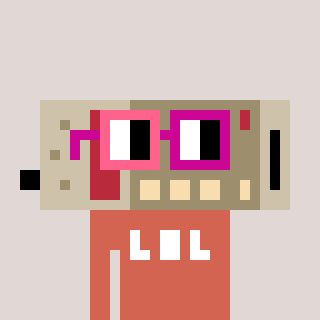
a pixel art character with square pink and red glasses, a cordless phone-shaped head and a peachy-colored body on a warm background